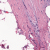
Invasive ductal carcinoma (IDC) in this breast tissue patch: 1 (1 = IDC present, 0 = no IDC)